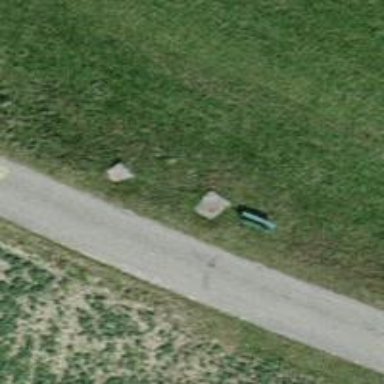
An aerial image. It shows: Bench for seating.